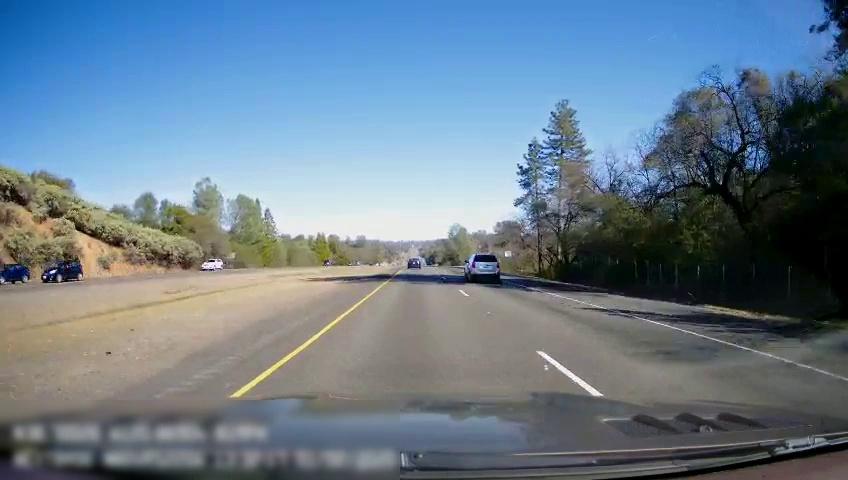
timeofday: Day
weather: Sunny
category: Drivable Space
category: Drivable Space
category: Vehicles | Car
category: Vehicles | Car
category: Vehicles | SUV
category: Vehicles | SUV
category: Vehicles | Car
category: Lanes | Current Lane
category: Lanes | Current Lane
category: Lanes | Alternate Lane